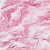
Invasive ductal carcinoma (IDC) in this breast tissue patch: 0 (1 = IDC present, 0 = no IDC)